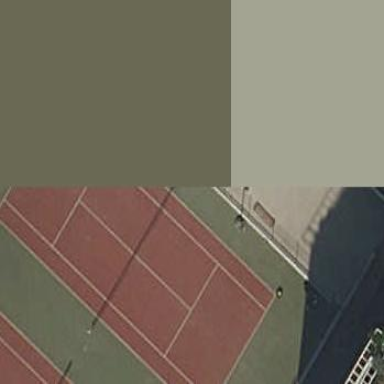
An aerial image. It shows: Tennis court on the leisure land pitch.